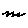
Label: zigzag